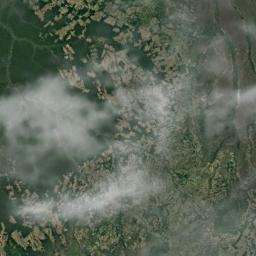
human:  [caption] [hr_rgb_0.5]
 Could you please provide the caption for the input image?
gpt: The white cloud is above green land .

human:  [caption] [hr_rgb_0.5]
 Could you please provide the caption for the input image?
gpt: A little white cloud floated above the blue figure .

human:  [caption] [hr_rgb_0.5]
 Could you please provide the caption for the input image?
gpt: Light white clouds on green earth .

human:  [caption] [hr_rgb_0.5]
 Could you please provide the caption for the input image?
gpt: The stratus clouds are located above the land covered by some vegetation .

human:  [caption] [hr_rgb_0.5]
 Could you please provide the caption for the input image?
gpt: There are gauzy gray clouds over a wetland .